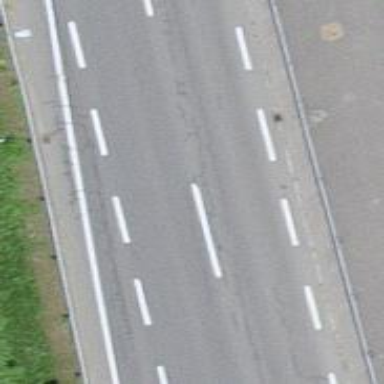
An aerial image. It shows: Asphalt motorway.